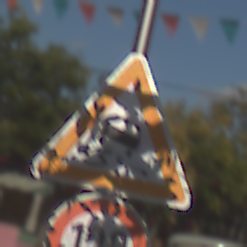
Verkehrszeichen: SchleuderOderRutschgefahr
Zusatzzeichen unten: Geschwindigkeit120
Umgebung: Outdoor, Special
Tageszeit: MorningAfternoon
Wetter: PartlyCloudy
Licht: Natural
Jahreszeit: NotSpecified
Kontrast: HighContrast